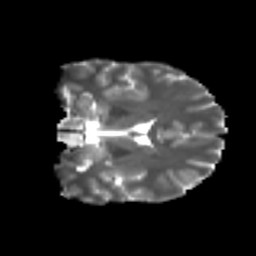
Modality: T2w
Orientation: coronal
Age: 24
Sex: male
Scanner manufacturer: ge
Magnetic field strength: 3 T
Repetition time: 7.8 s
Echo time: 0.0608 s